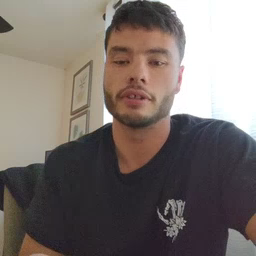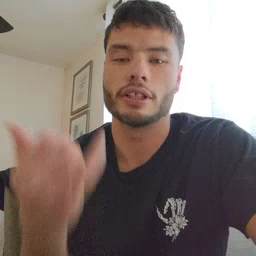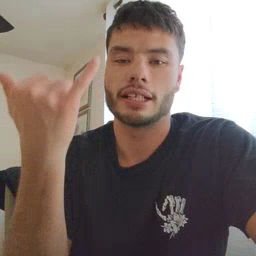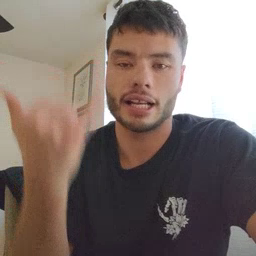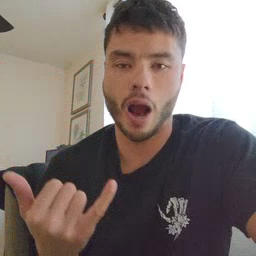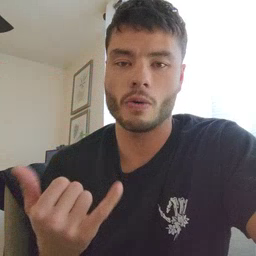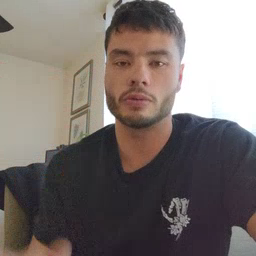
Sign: now